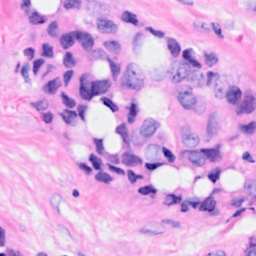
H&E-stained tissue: Breast